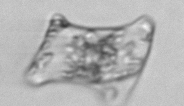
Label: Eucampia